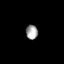
Tissue: lung
Cell type: T cells
Senescence score: 0.1463
Nuclear area (px): 170
Mean DAPI intensity: 160.288